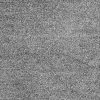
Atmospheric dust classification: dusty